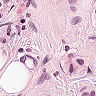
Metastatic tissue present: yes